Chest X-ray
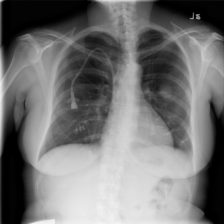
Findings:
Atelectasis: negative
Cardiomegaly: negative
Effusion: negative
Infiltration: negative
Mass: negative
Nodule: positive
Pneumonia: negative
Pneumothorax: negative
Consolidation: positive
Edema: negative
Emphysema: negative
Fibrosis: negative
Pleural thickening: negative
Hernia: negative